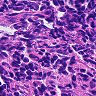
Metastatic tissue present: no